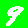
Digit: 9